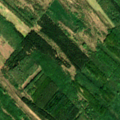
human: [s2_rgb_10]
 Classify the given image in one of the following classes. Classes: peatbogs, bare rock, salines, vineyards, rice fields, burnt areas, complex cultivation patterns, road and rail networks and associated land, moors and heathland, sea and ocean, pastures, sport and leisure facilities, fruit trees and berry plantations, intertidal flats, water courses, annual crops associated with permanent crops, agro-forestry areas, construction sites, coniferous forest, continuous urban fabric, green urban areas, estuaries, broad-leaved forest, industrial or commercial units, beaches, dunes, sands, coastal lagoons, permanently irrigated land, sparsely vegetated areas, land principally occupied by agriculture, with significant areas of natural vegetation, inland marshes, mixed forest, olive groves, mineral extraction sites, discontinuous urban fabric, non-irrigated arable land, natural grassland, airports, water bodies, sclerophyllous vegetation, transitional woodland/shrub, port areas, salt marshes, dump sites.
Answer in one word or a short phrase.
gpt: non-irrigated arable land, broad-leaved forest, natural grassland, transitional woodland/shrub